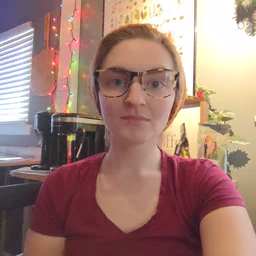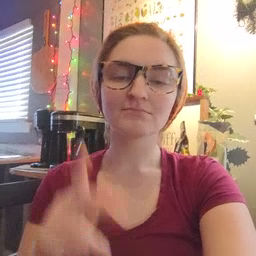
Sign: person